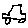
Label: car